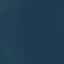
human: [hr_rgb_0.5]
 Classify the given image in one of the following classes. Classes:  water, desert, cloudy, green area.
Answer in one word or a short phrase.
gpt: water